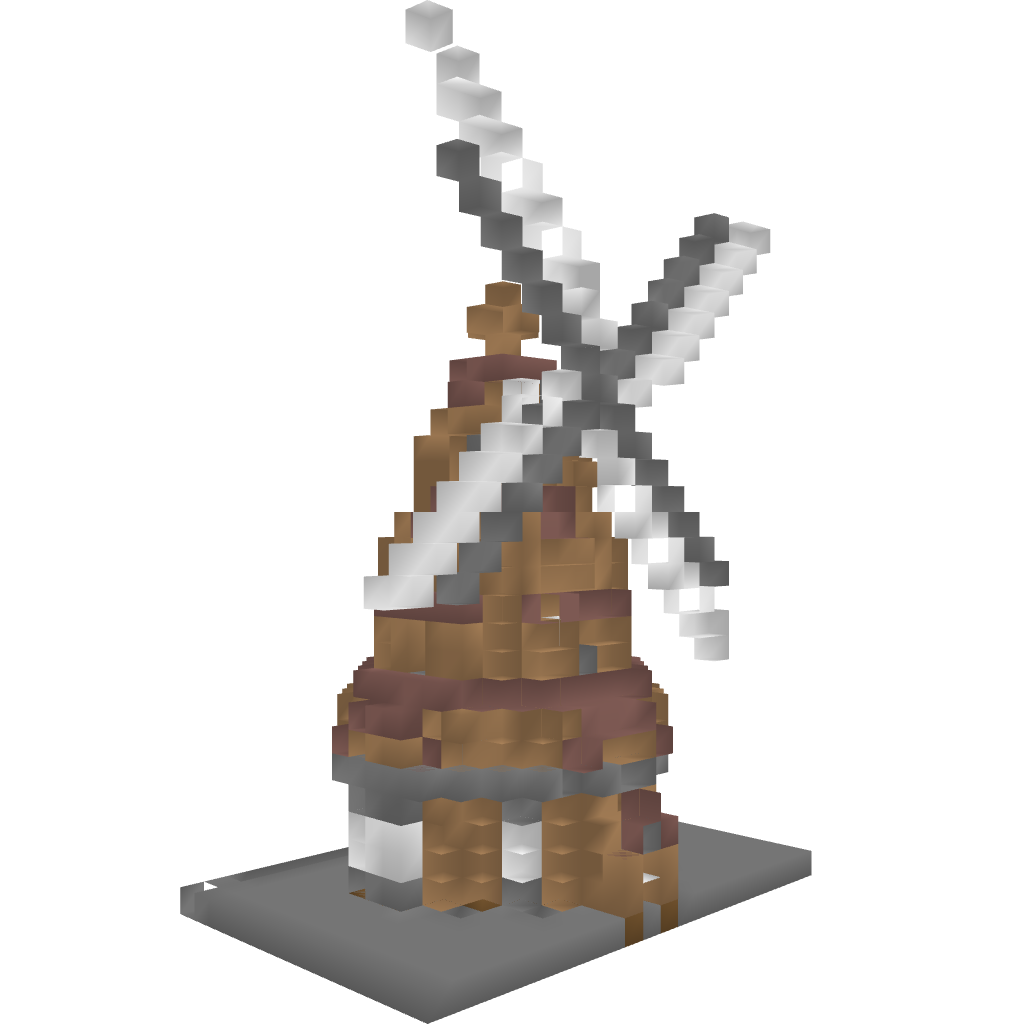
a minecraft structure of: Windmill 2 bad low quality